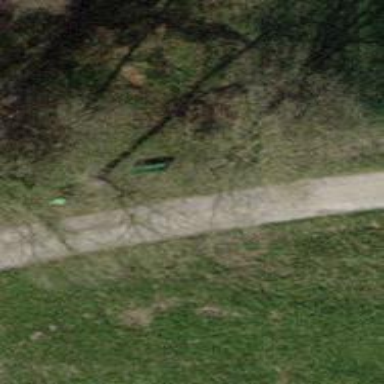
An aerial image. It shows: Bench for seating.